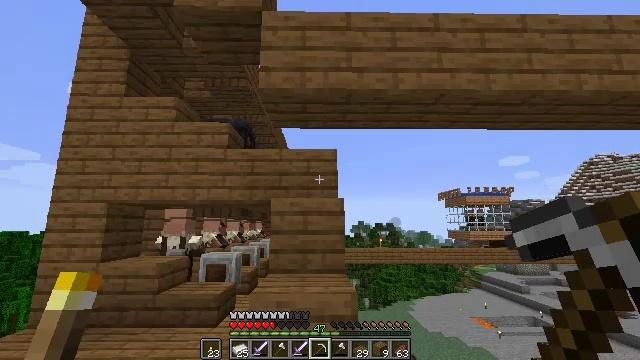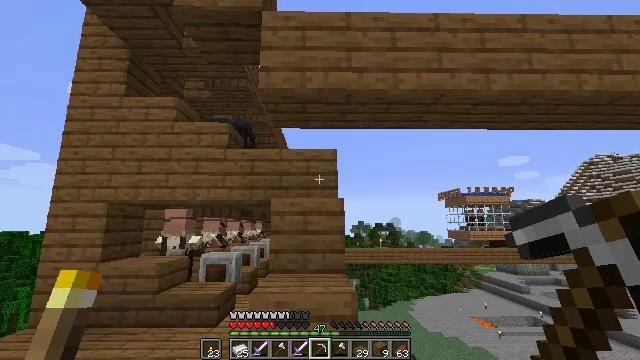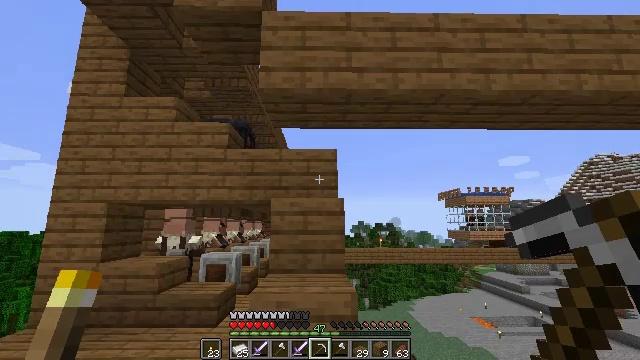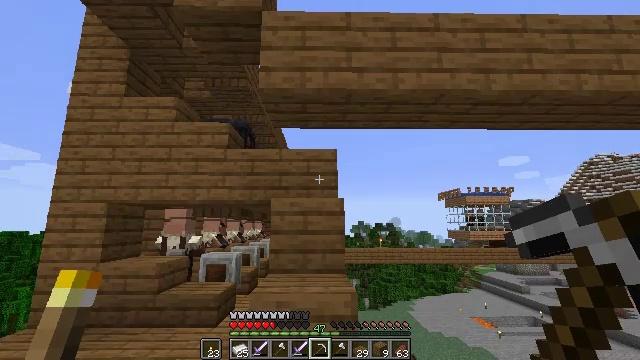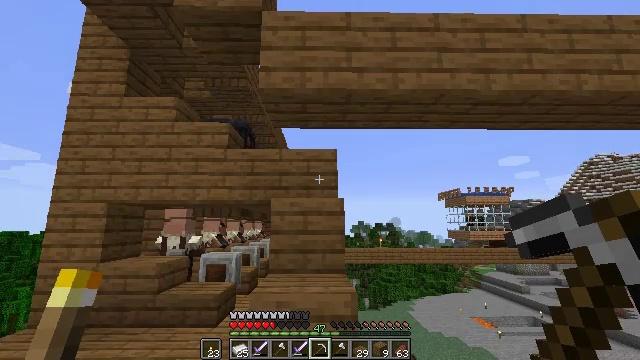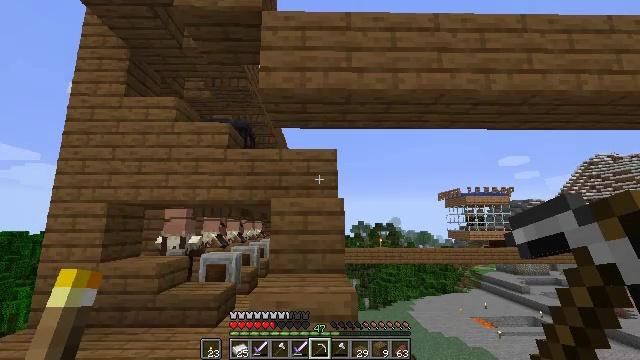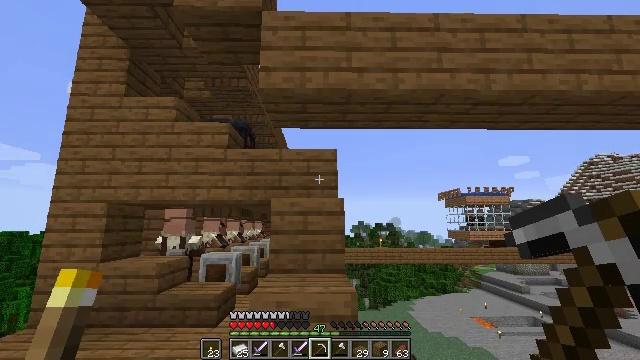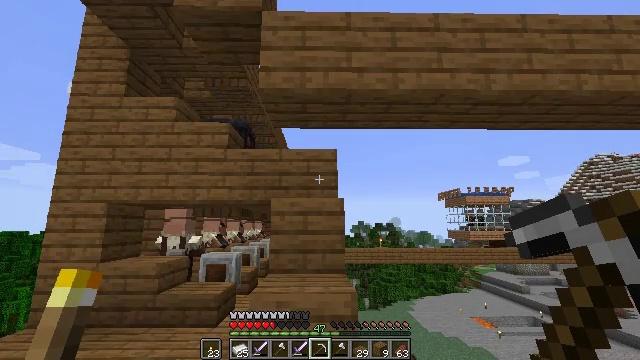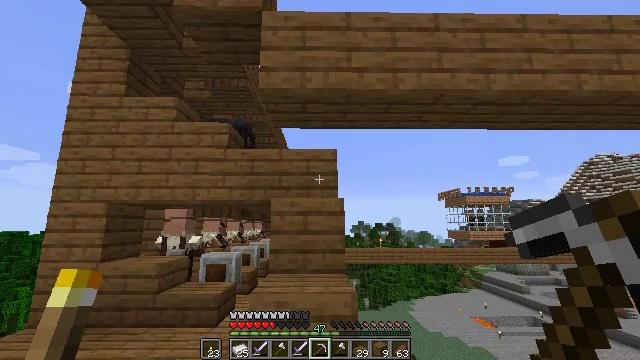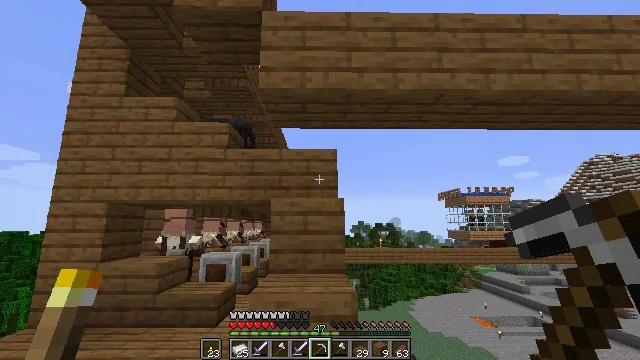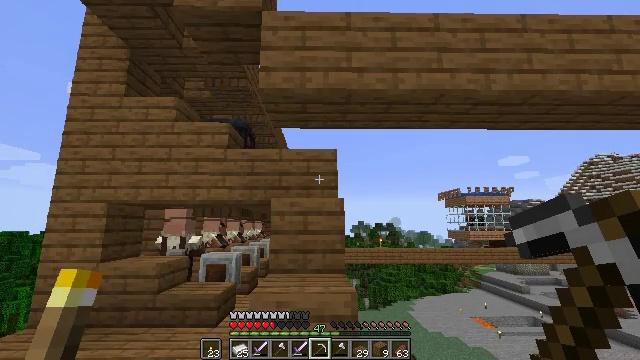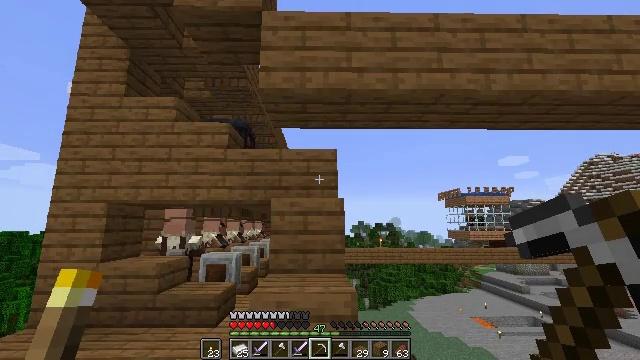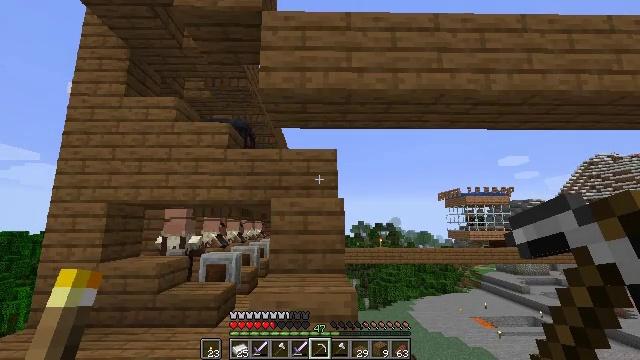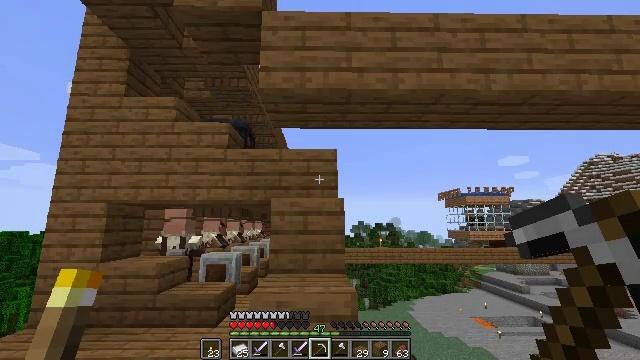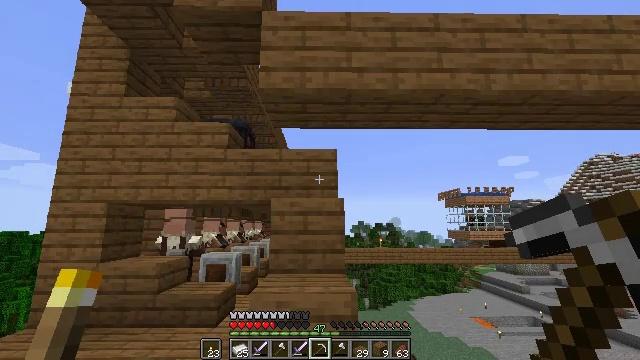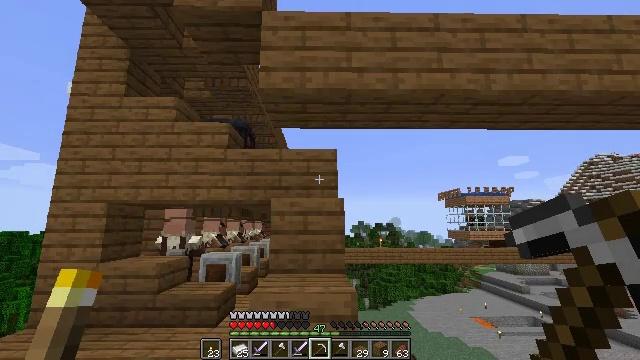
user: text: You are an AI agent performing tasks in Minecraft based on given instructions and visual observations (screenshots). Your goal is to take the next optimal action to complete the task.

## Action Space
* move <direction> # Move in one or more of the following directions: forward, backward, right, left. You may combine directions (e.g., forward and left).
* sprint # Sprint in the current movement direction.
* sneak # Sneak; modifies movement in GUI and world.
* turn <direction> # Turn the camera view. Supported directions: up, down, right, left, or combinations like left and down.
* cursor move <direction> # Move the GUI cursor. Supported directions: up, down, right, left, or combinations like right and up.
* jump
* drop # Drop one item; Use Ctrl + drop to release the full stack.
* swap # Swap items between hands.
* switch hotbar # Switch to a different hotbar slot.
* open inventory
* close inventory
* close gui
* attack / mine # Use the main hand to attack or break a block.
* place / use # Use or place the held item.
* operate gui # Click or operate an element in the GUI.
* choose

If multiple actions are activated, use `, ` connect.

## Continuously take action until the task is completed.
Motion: motion action
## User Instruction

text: Get spruce planks back into your inventory.
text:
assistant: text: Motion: no_op
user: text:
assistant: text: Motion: no_op
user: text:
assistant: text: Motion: no_op
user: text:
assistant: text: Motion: no_op
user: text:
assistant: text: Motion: no_op
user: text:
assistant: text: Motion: no_op
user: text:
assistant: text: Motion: no_op
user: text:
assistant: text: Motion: no_op
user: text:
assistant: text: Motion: no_op
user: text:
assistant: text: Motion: no_op
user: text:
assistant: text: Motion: no_op
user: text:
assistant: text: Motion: no_op
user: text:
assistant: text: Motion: no_op
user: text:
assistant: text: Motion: no_op
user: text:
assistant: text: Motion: no_op
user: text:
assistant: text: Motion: no_op
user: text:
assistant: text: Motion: no_op
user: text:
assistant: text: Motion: no_op
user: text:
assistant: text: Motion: no_op
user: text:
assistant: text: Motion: no_op
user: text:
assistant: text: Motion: turn up
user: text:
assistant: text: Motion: turn up
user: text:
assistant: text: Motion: turn up
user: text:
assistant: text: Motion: turn up
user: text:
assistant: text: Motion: turn up
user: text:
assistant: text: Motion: turn up
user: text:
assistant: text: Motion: no_op
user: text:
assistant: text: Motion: no_op
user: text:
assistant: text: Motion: no_op
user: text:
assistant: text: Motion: no_op